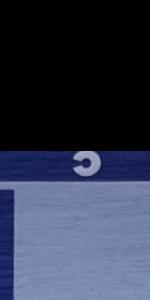
Label: Empty